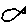
Label: fish